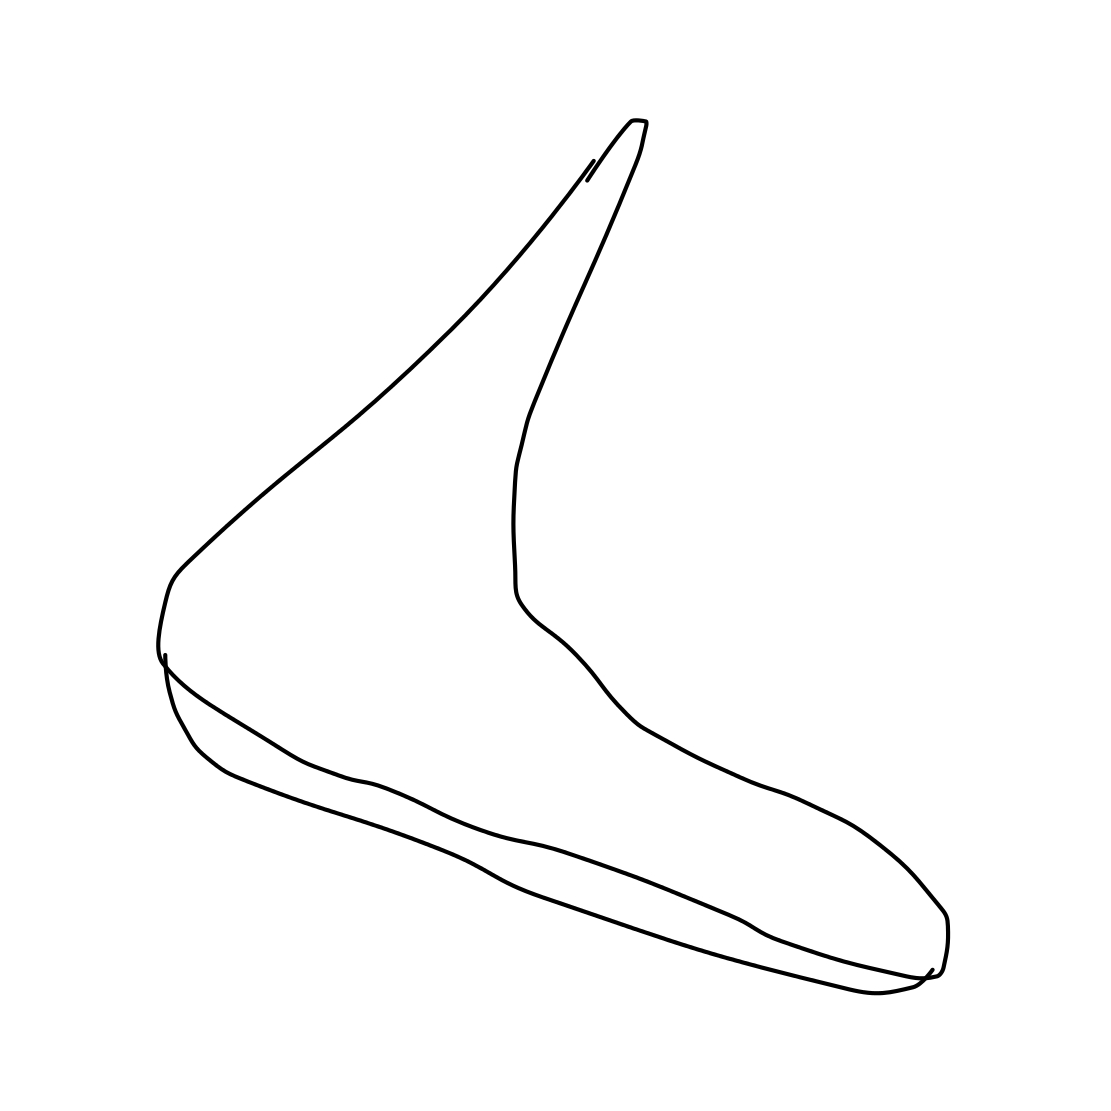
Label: boomerang